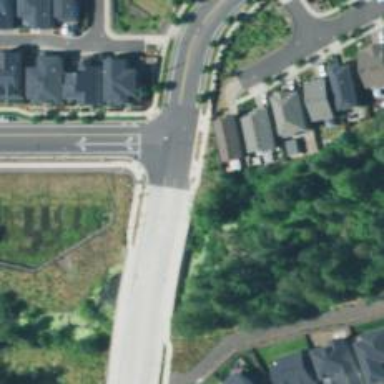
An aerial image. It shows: Tertiary road with asphalt surface and separate cycleway running alongside.